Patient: sex M, age 63
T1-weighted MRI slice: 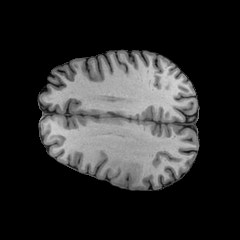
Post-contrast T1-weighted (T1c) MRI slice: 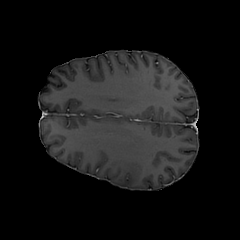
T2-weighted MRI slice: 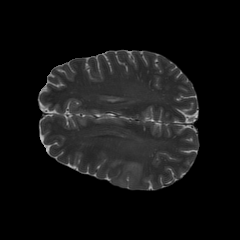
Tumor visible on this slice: yes
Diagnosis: Glioblastoma, IDH-wildtype
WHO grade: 4